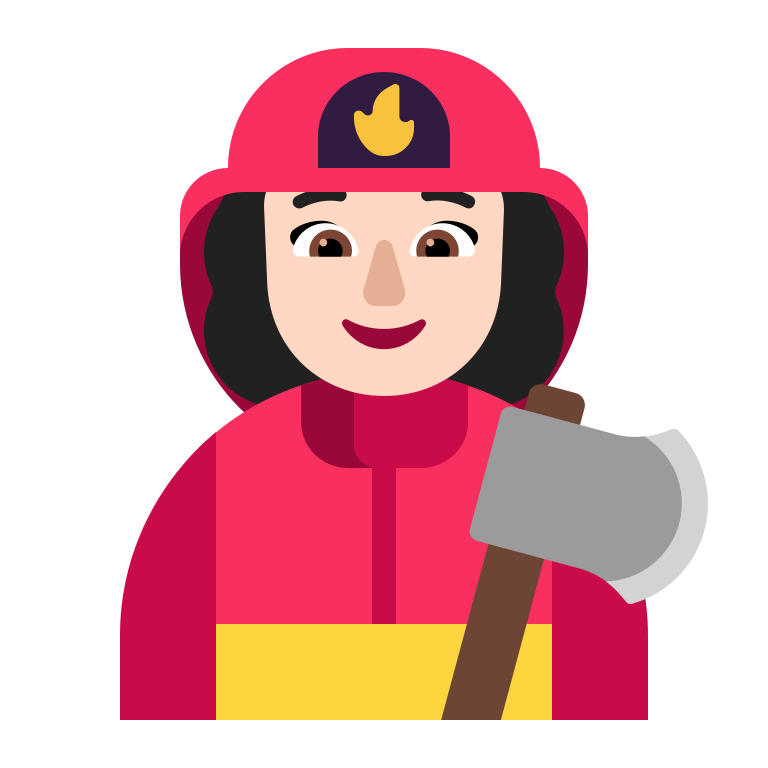
woman firefighter flat light